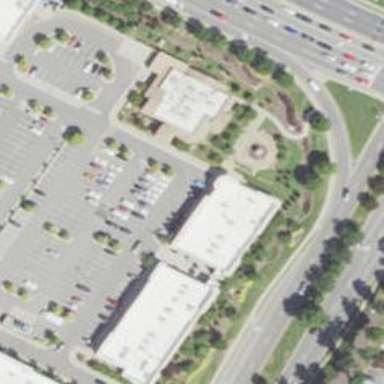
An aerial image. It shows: Fitness center located in leisure land.